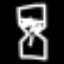
Label: hourglass